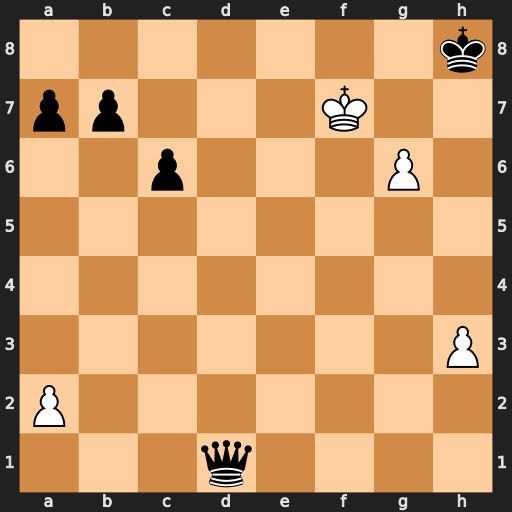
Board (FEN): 7k/pp3K2/2p3P1/8/8/7P/P7/3q4
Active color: w
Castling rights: -
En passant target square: -
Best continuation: g7+ Kh7 g8=Q+ Kh6 Qg6#